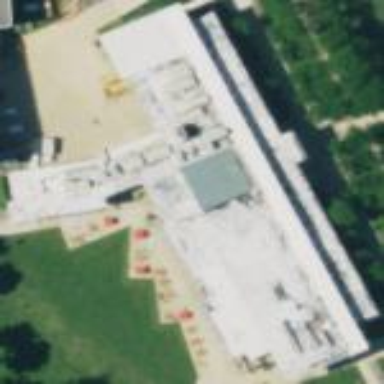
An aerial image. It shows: University building.